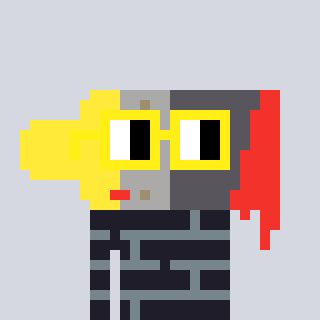
a pixel art character with square yellow glasses, a paintbrush-shaped head and a grayscale-colored body on a cool background